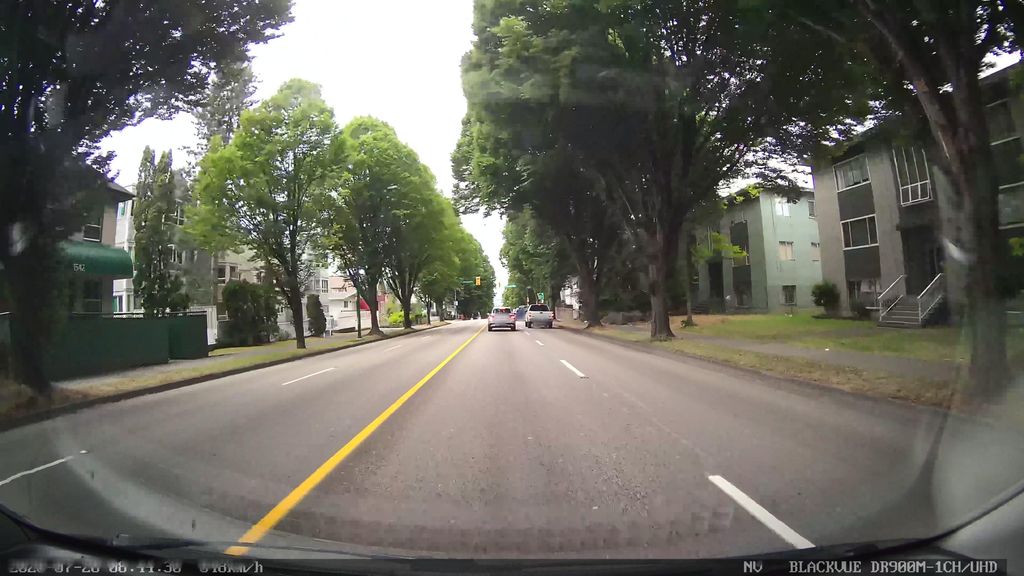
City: vancouver